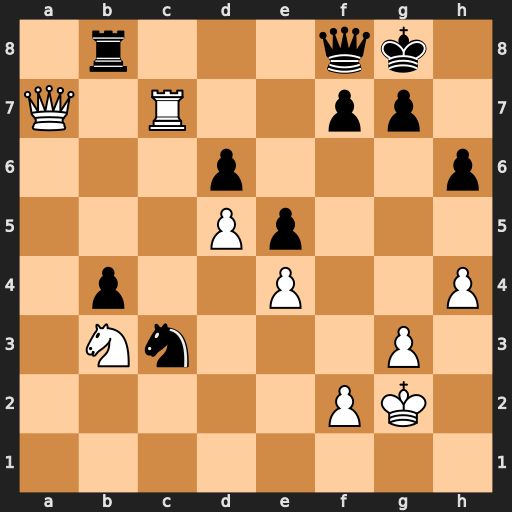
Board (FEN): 1r3qk1/Q1R2pp1/3p3p/3Pp3/1p2P2P/1Nn3P1/5PK1/8
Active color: w
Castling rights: -
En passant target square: -
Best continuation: Rxf7 Qxf7 Qxb8+